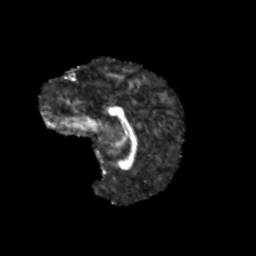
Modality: FA
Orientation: sagittal
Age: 13
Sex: female
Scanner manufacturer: siemens
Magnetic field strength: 3 T
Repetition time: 3.8 s
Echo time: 0.07 s